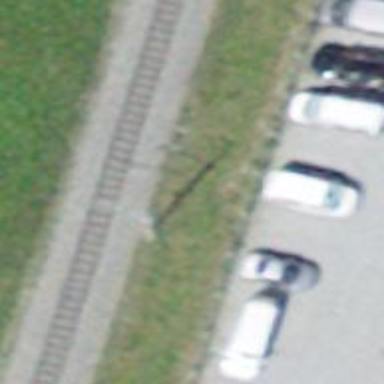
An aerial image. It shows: Catenary mast for power lines.